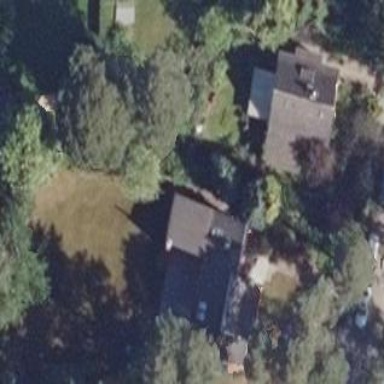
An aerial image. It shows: Detached building with saltbox-shaped roof.